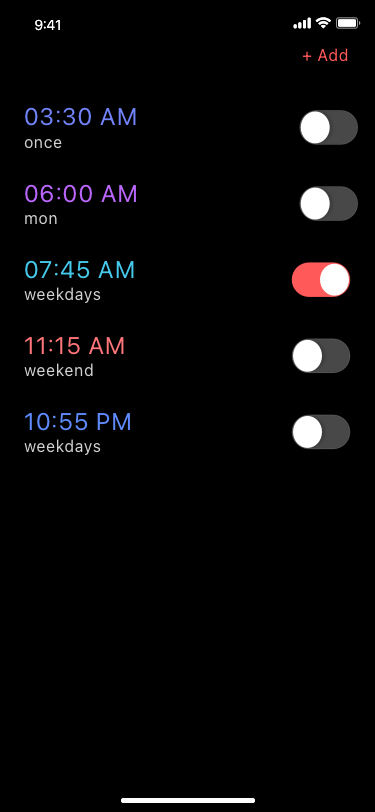
Text in this UI design:
03:30 AM
06:00 AM
07:45 AM
11:15 AM
once
mon
weekdays
weekend
10:55 PM
weekdays
+ Add